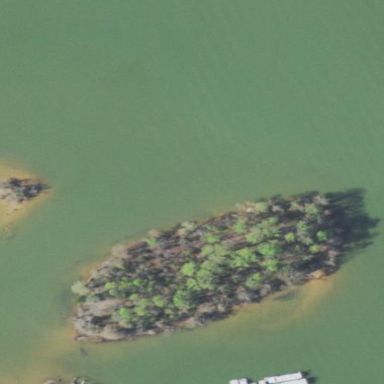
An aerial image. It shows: Islet.